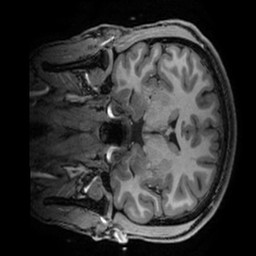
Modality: T1w
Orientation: coronal